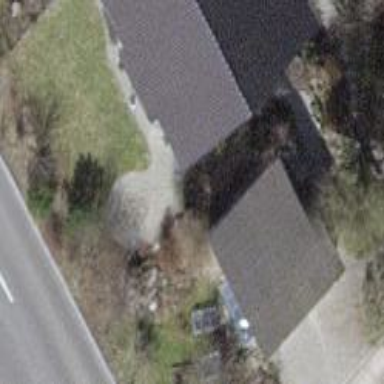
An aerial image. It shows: Carport structure.